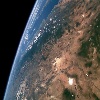
Label: land